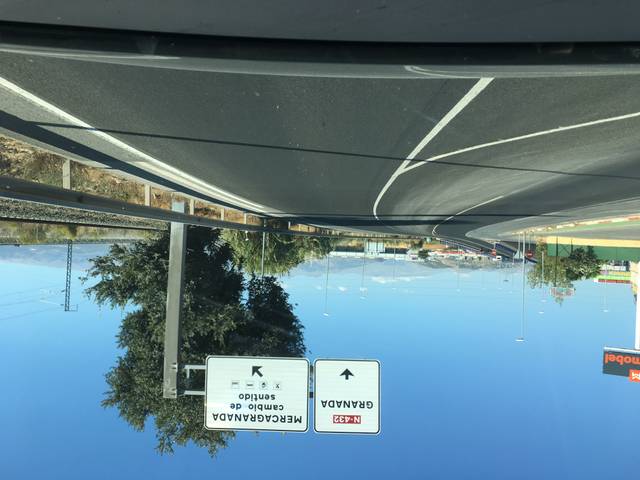
Region: Spain
Coordinates: 37.206, -3.67